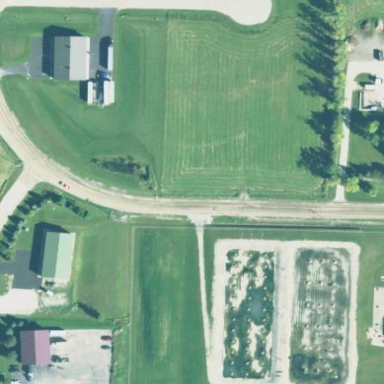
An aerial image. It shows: Fence is in the image.